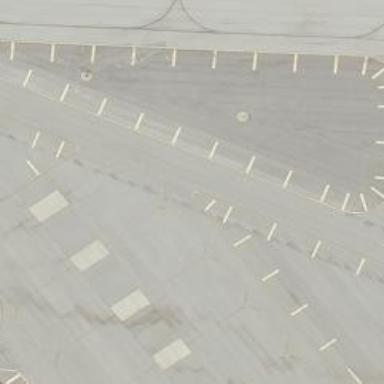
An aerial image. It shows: View of taxiway at the airport.